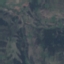
Label: HerbaceousVegetation